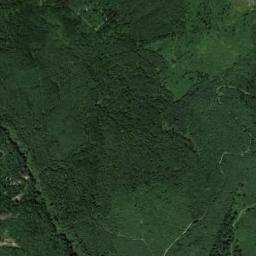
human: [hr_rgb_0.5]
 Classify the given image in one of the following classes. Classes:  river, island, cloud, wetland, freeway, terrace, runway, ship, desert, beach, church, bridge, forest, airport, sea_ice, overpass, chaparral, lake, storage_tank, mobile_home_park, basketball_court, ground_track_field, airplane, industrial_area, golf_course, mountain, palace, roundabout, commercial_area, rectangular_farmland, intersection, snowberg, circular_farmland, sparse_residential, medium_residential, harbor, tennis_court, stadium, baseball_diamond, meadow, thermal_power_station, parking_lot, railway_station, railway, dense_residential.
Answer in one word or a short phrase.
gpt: forest